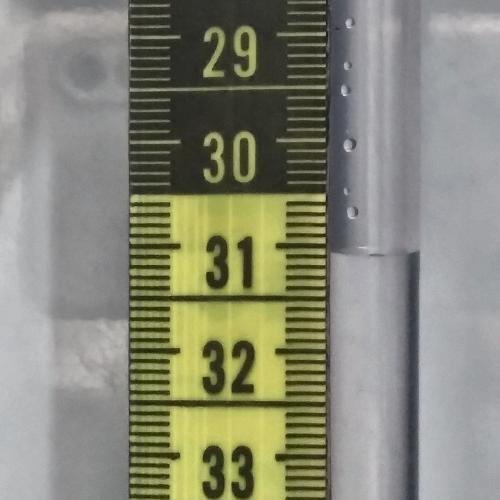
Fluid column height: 31.1 cm